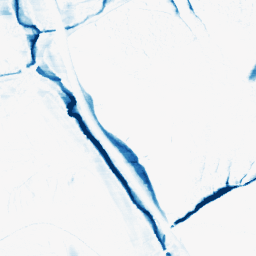
Category: morphological
Decomposition family: morphological_ellipse
Decomposition parameters: operation: closing
width: 5
height: 20
Upsampling method: sinc_hamming
Upsampling parameters: scale: 2
kernel_size: 8
Upsampling scale: 2